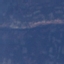
Land use / land cover class: HerbaceousVegetation